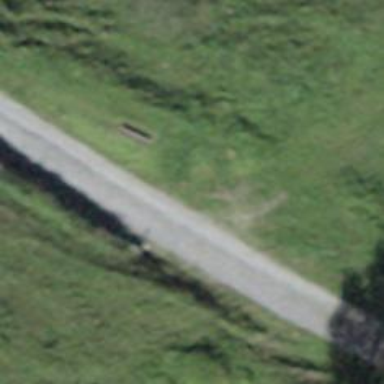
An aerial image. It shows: Bench.